Question: I have the following story board:

As you can see there is a tab bar application with 5 tabs, on the storyboard I've assign the logo for each tab. Now when the user clicks a cell in a particular view I want to change the image of one of the tabs. How can I do this? I don't have an instance of the tab bar view controller or items since storyboards pretty much does all this for me. So my question is what methods do I have to implement to change the image? If I need the tab bar controller how can I get its instance and in which class should I point it to?
Thank you very much,
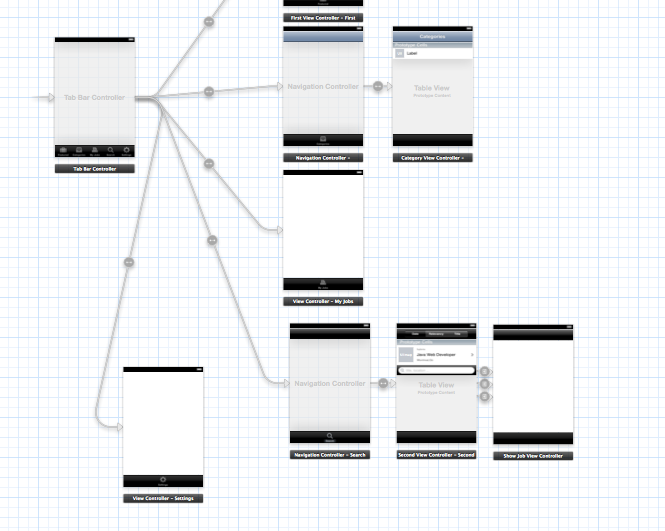
Answer: In any 'UIViewController' class that is part of the Tab Bar hierarchy, all you have to do to get in instance of the tab bar controller is:
'''
//In UIViewController
UITabBarController *tabBarController = self.tabBarController;
'''
You can then change the image as so
'''
//Suppose you want to change the 1st (0th) tab bar image
UITabBarItem * tabItem = [tabBarController.tabBar.items objectAtIndex: 0];
tabItem.image = //whatever image you want to change to
'''